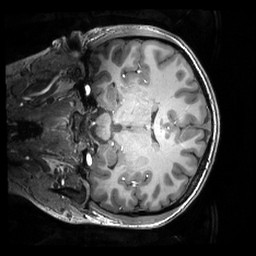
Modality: T1w
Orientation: coronal
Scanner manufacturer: philips
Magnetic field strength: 7 T
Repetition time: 0.008 s
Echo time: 0.001974 s